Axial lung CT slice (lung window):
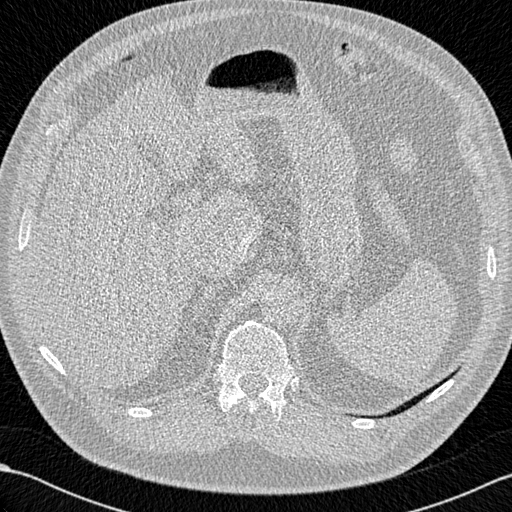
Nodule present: no